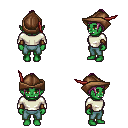
a pixel art fantasy rpg character, female body template, orc, green skin, white long-sleeve shirt, teal pants, pink short topknot hairstyle, leather cap, cloth bracers, four views (front, back, left, right), 2x2 character sprite sheet, small pixel art, hard edges, no anti-aliasing